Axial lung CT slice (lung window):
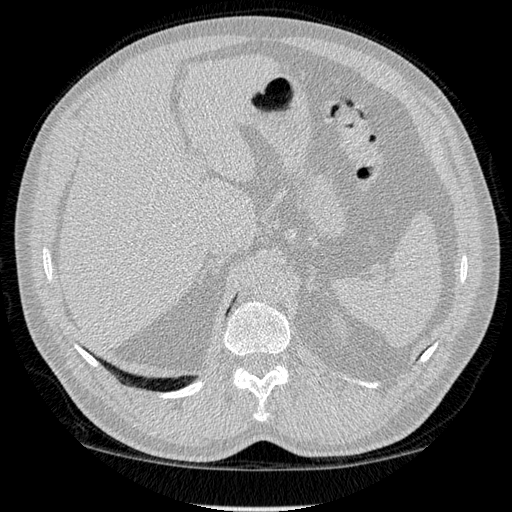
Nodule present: no